Field crop: tomato
Growth stage: 1
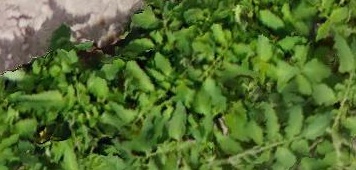
Species: tomato